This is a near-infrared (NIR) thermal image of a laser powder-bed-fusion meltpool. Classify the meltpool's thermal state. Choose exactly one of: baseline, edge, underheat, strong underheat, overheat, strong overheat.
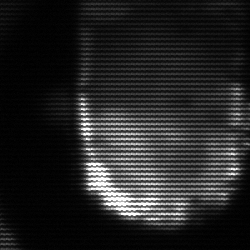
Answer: baseline